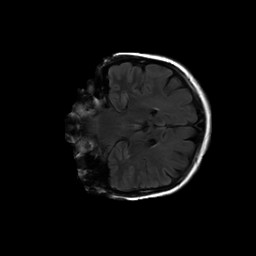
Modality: FLAIR
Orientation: coronal
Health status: ill
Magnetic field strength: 3 T